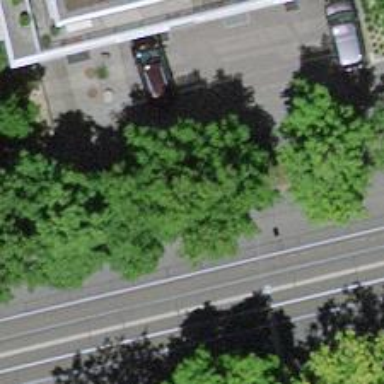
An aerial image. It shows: Avenue lined with broadleaved deciduous trees.